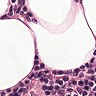
Metastatic tissue present: no